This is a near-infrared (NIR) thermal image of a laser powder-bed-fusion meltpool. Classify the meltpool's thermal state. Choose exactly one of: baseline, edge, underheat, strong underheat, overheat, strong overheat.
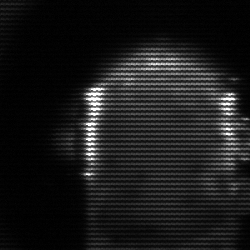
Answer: baseline